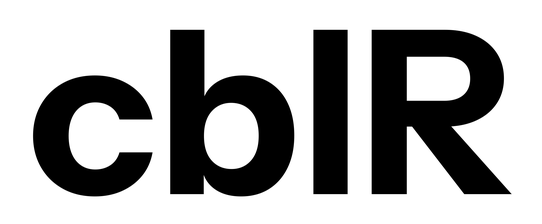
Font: InstrumentSans_Bold